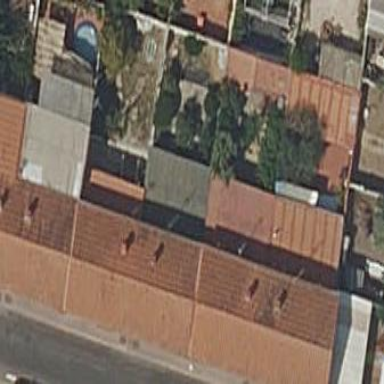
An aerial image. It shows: Terrace building.